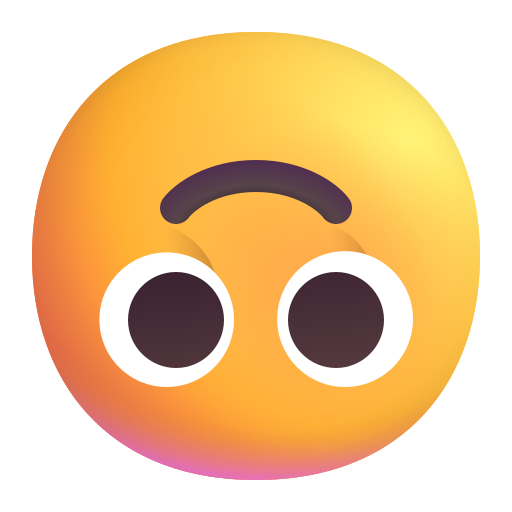
upside down face color